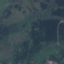
Land use / land cover: HerbaceousVegetation